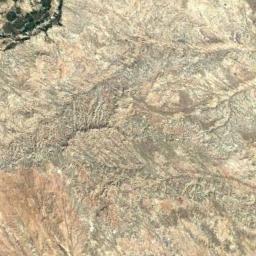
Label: mountain